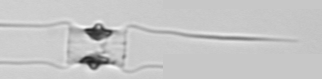
Label: Chaetoceros_didymus